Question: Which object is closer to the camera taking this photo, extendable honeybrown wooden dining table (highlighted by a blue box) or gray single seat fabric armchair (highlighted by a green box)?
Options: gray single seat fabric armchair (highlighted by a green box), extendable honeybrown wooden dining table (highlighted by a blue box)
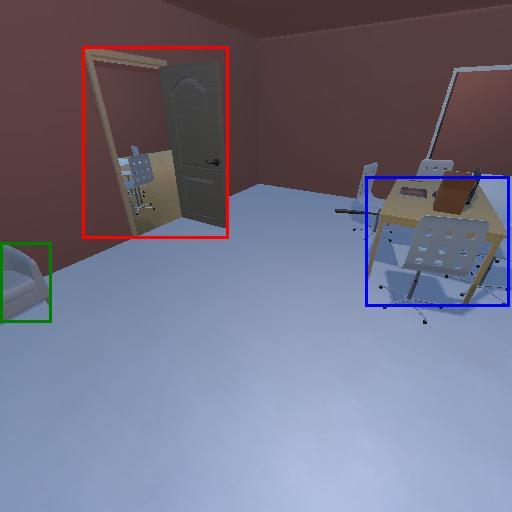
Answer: gray single seat fabric armchair (highlighted by a green box)